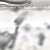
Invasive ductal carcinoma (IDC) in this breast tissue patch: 0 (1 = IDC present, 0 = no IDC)